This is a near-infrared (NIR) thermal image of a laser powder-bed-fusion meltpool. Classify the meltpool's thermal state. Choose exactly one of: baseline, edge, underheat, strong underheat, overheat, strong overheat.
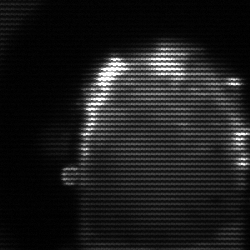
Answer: baseline